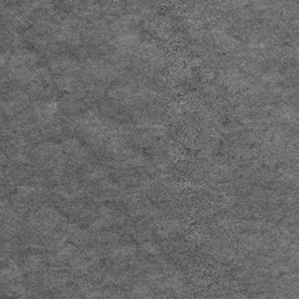
Label: frost